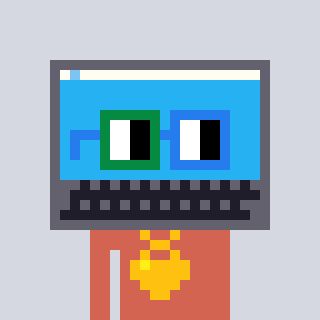
a pixel art character with square green and blue glasses, a laptop-shaped head and a peachy-colored body on a cool background